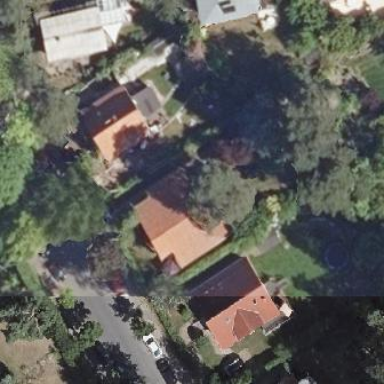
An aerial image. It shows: Detached building.